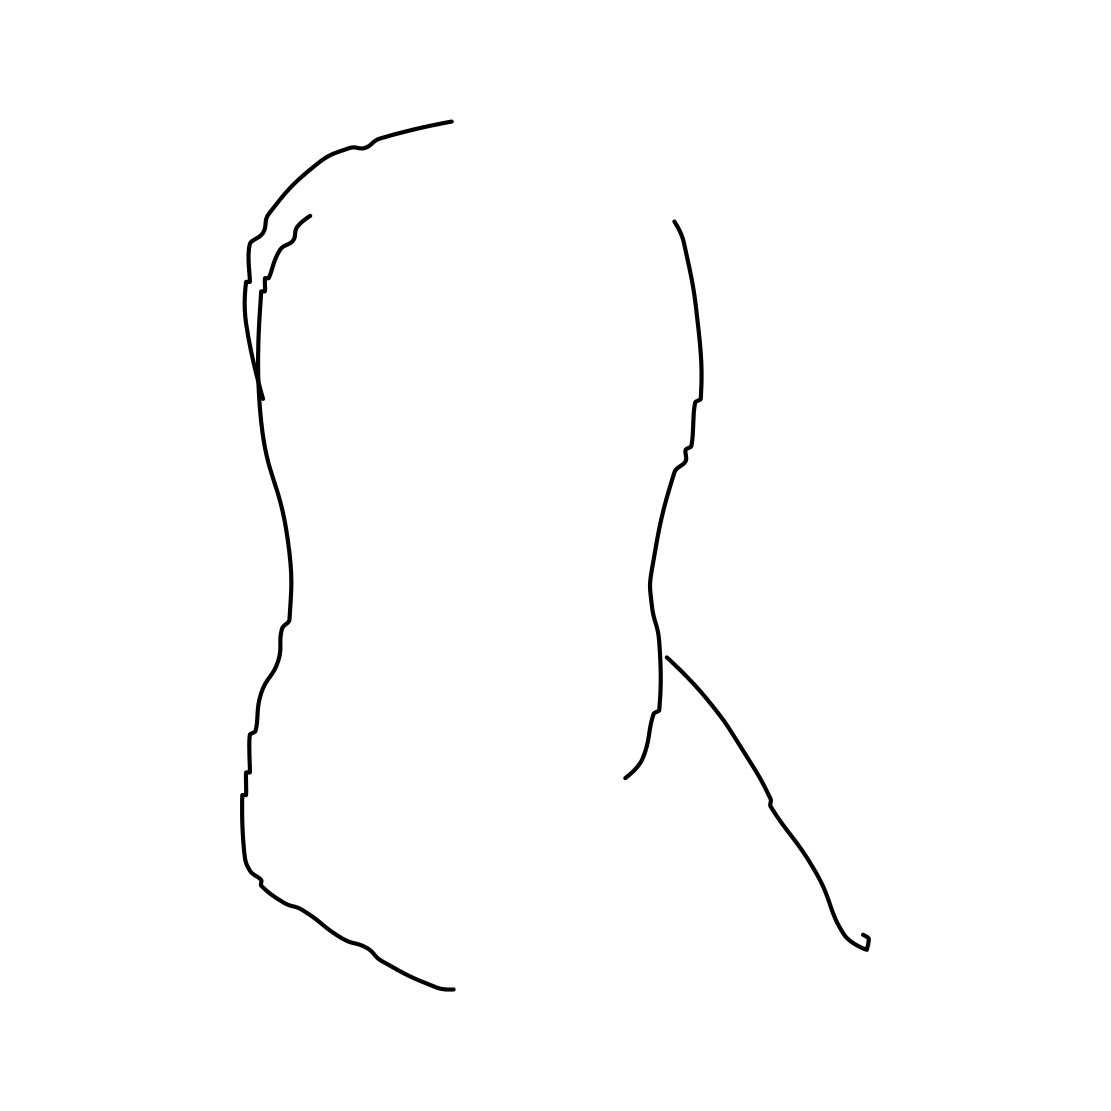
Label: arm